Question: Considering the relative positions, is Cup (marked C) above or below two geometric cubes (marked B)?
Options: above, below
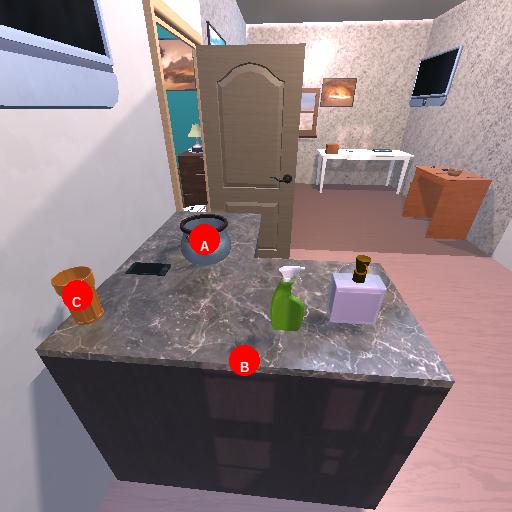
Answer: above